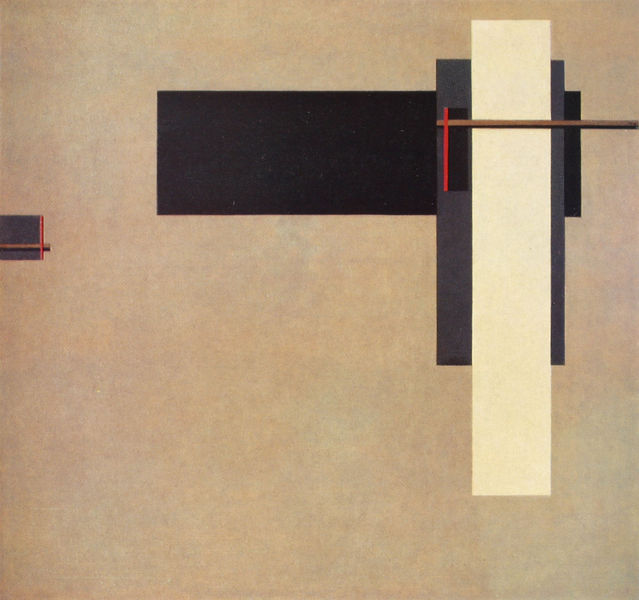
Titel: Prounenraum
Künstler: El Lissitzky
Schlagwörter: weiß, kubismus, braun, grau, schwarz, zeichnung, rot, beige, niederlande, öl, rosa, stock, stab, abstrakt, flächen, modern, formen, grafik, linien, einfach, streifen, striche, foto, rechtecke, linie, linear, schlicht, druck, radierung, strich, quer, graphisch, reduziert, kollage, geometrisch, hochkant, gegenüber, viereck, vierecke, längs, winkel, biege, kamera, highlight, erschütternd, ombre, hollanf, rechtwinkel